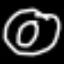
Label: donut